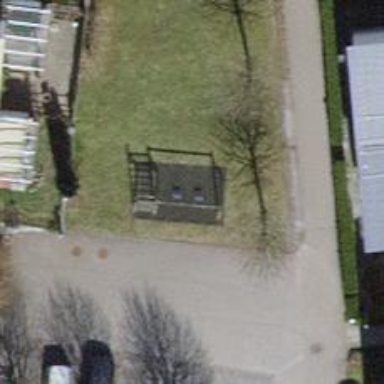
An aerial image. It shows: Playground with swings.